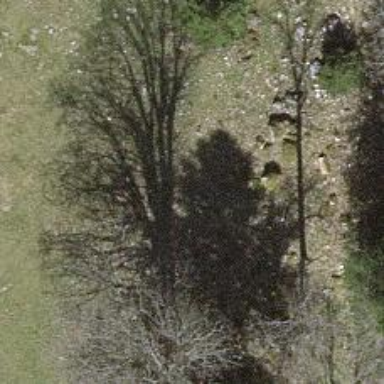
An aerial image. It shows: Beautiful tree in nature.